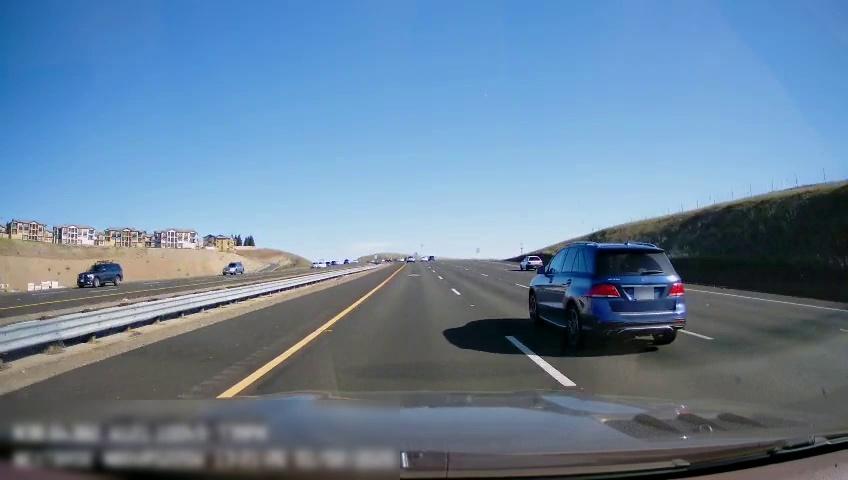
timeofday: Day
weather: Sunny
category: Drivable Space
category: Drivable Space
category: Vehicles | Car
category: Vehicles | SUV
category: Vehicles | SUV
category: Vehicles | SUV
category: Vehicles | Car
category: Lanes | Current Lane
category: Lanes | Current Lane
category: Lanes | Alternate Lane
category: Lanes | Alternate Lane
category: Lanes | Alternate Lane
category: Lanes | Opposite Lane
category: Lanes | Opposite Lane
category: Lanes | Opposite Lane